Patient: sex M, age 57
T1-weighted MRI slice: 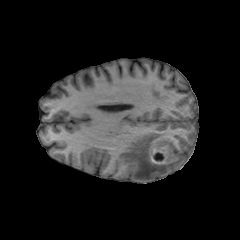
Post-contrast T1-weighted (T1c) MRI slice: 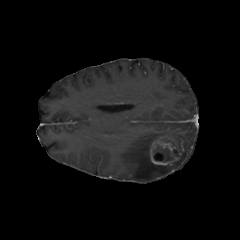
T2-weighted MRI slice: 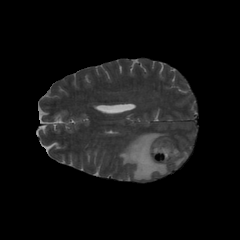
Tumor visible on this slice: yes
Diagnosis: Glioblastoma, IDH-wildtype
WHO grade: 4